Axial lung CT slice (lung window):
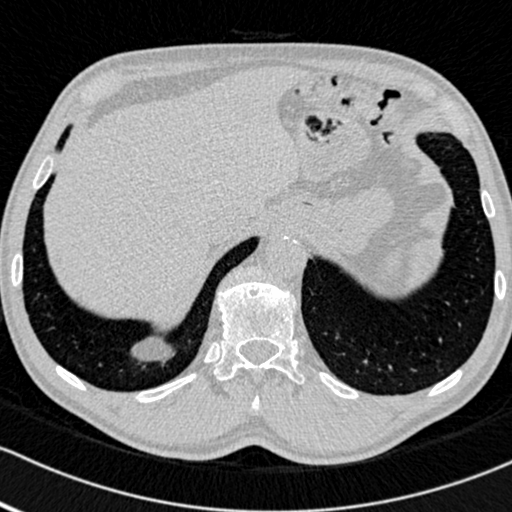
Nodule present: no